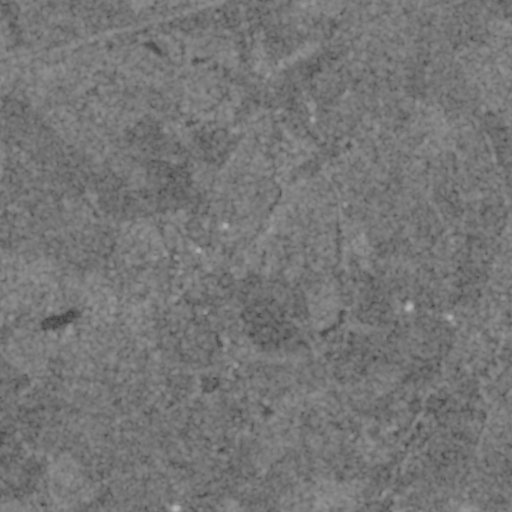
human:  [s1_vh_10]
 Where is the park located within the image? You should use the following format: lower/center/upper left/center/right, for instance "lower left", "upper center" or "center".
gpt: The park is located in the center of the image.
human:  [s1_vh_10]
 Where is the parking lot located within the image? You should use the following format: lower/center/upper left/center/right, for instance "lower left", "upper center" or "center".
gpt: The parking lot is located in the center of the image.
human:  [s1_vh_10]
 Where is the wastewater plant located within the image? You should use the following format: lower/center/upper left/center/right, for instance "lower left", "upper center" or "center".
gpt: The wastewater plant is located in the lower right of the image.
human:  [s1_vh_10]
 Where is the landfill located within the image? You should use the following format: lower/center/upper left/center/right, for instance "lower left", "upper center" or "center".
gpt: There is no landfill in the image.

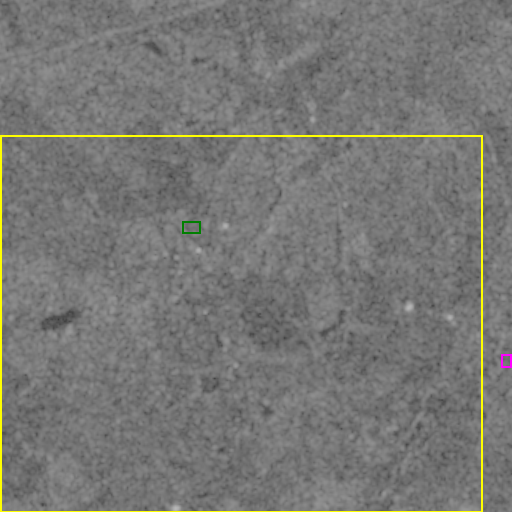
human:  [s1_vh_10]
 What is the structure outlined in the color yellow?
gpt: The structure outlined in yellow is a crop field.
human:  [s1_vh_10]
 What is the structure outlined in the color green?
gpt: The structure outlined in green is a park.
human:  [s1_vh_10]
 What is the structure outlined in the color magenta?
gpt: The structure outlined in magenta is a wastewater plant.
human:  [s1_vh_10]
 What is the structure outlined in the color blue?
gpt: There is no blue outline.